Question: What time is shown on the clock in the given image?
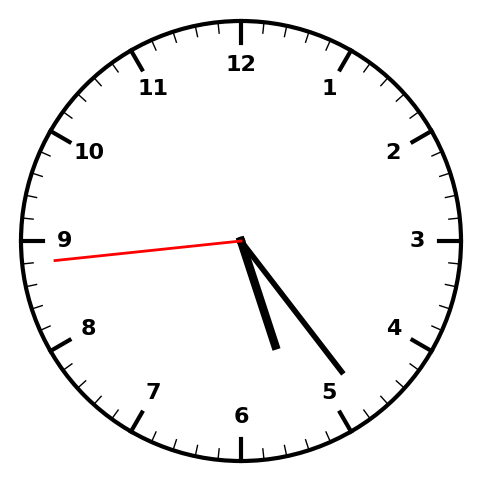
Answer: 05:23:44